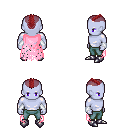
a pixel art fantasy rpg character, male body template, dark elf, purple skin, pink tattered cape, teal pants, brunette short mohawk hairstyle, white cloth bracers, metal boots, four views (front, back, left, right), 2x2 character sprite sheet, small pixel art, hard edges, no anti-aliasing